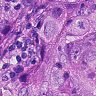
Metastatic tissue present: yes